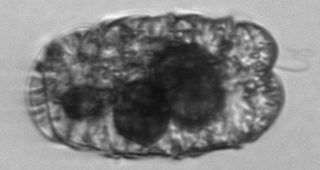
Label: Polykrikos